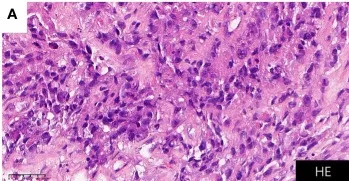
H&E staining and positive Immunohistochemical staining results for BM (all shown at 400x magnification);. H&E staining.
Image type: pathology (h&e)